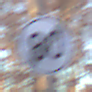
Verkehrszeichen: EndeGeschwindigkeit80
Umgebung: Outdoor, Nature
Tageszeit: SunriseSunset
Wetter: Clear
Licht: Natural
Jahreszeit: Autumn
Kontrast: HighContrast